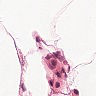
Metastatic tissue present: no